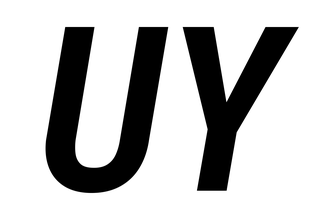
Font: Roboto-Italic_Condensed_SemiBold_Italic